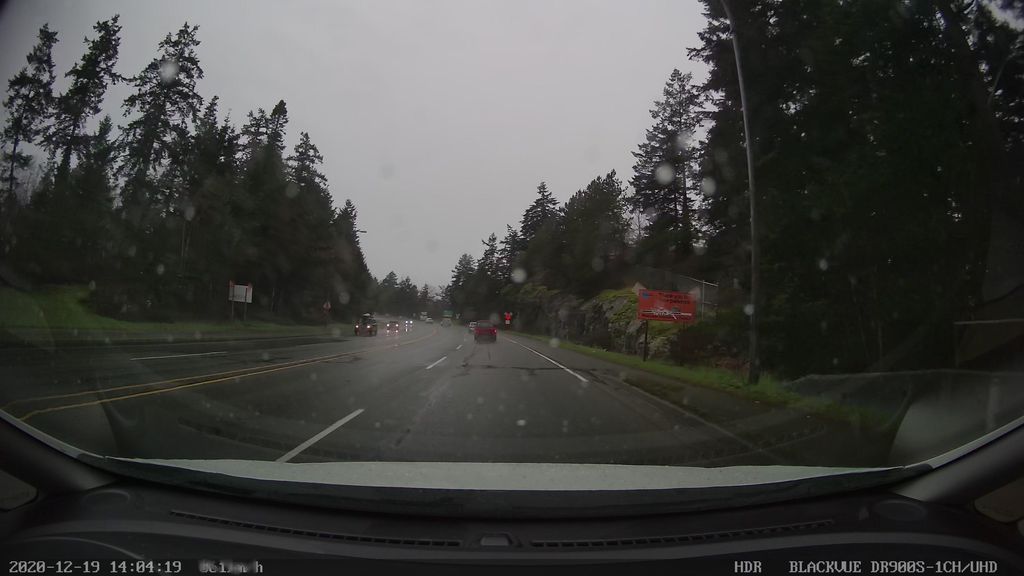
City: victoria